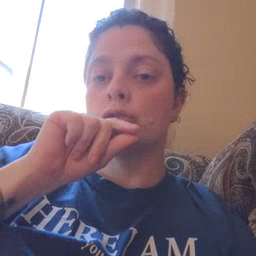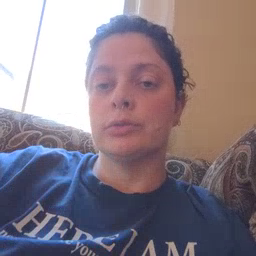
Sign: bird